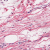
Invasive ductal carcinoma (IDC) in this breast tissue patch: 0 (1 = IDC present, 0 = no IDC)